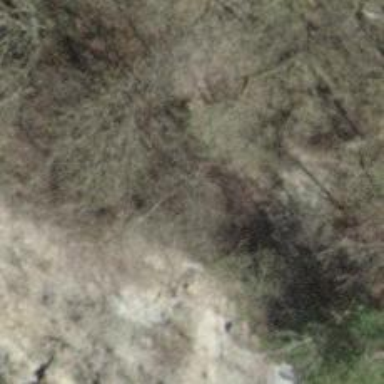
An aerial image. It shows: Natural cliff.